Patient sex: M
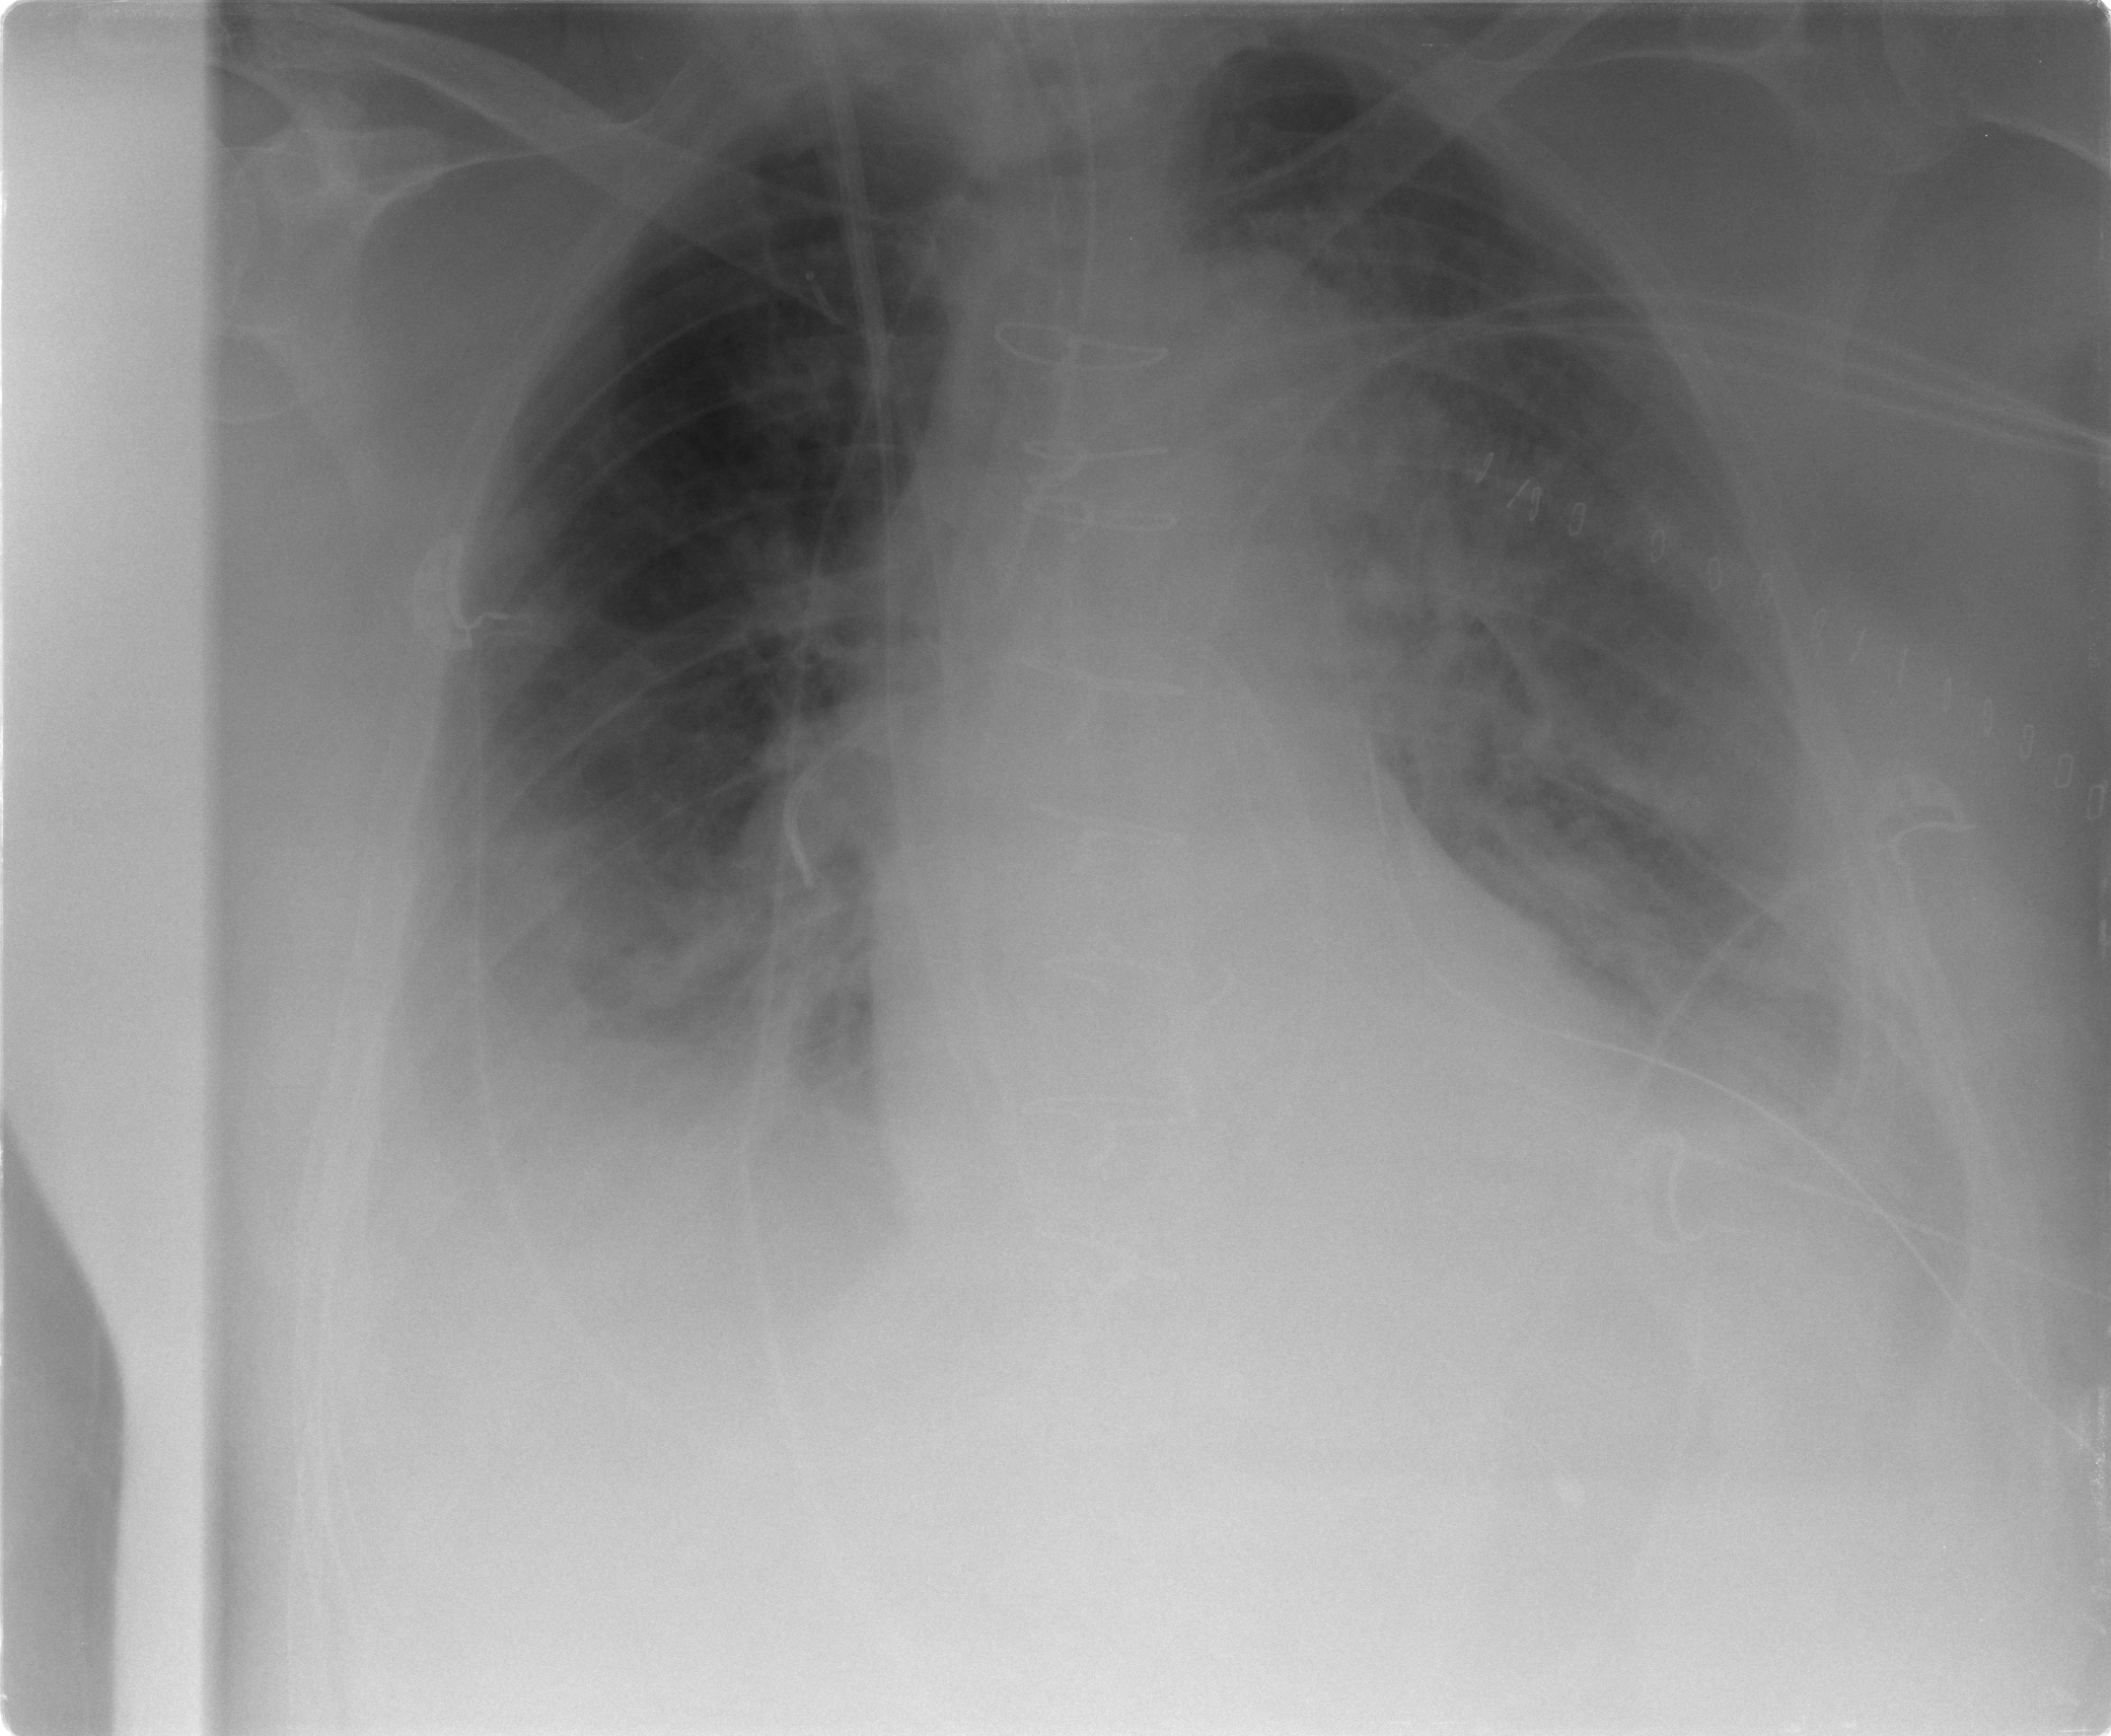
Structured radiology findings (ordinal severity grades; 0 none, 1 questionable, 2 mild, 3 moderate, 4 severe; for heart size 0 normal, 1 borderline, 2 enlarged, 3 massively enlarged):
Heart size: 0
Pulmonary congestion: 1
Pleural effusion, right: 2
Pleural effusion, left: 2
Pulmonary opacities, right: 0
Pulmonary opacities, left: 0
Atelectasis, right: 2
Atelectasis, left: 2